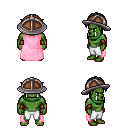
a pixel art fantasy rpg character, male body template, orc, green skin, pink cape, white pants, raven parted hairstyle, chain helm, cloth bracers, four views (front, back, left, right), 2x2 character sprite sheet, small pixel art, hard edges, no anti-aliasing